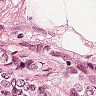
Metastatic tissue present: yes